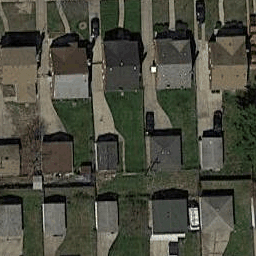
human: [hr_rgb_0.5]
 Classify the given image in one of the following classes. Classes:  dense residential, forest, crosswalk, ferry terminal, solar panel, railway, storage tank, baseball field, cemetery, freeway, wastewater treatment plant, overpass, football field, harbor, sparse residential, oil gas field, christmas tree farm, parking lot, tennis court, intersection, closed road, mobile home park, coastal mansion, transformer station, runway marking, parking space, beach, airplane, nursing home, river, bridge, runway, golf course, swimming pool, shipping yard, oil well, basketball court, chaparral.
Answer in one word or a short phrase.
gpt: dense residential